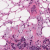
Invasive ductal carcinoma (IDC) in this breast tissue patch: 0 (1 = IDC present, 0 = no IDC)